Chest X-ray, AP view. Patient: 38 years old, sex M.
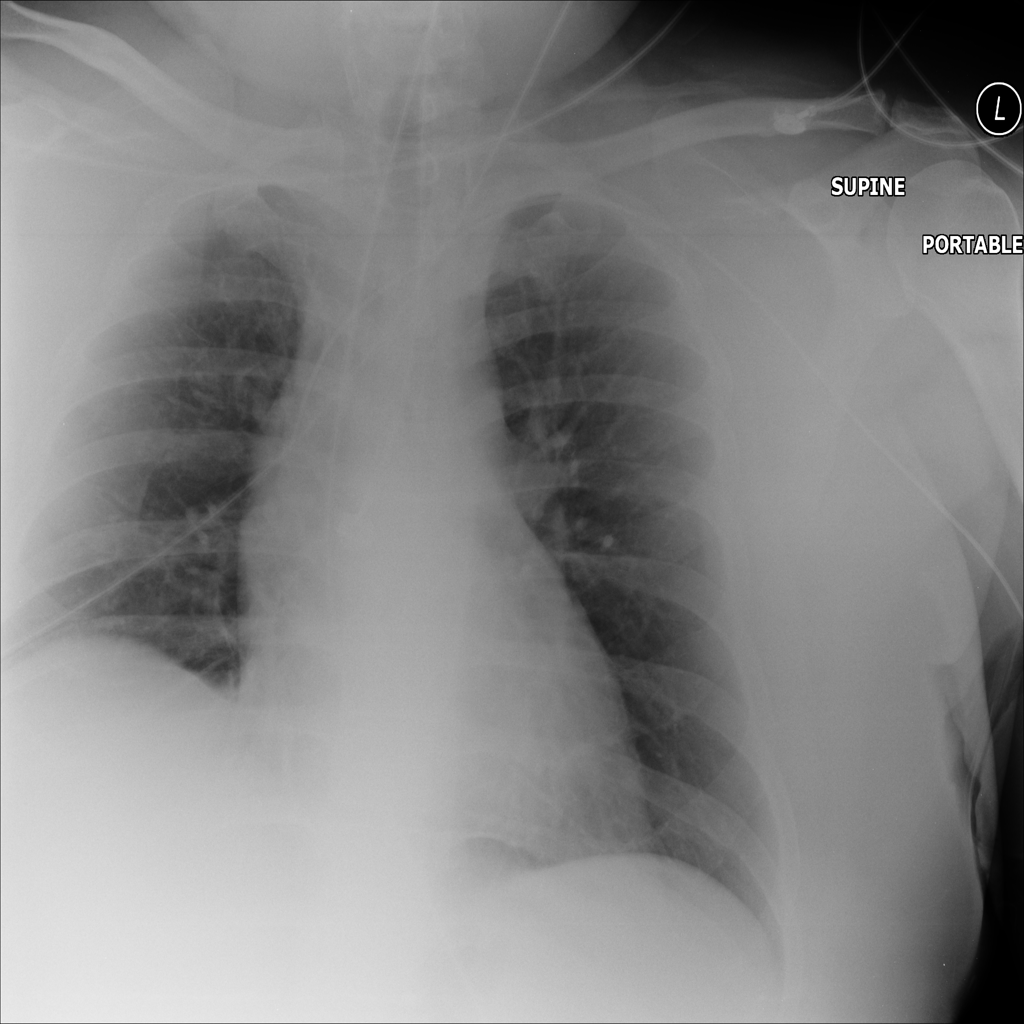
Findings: No Finding